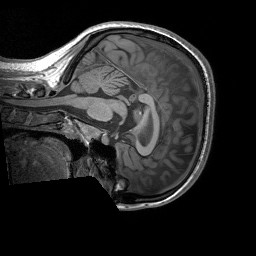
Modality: T1w
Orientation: sagittal
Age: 19
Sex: female
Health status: healthy
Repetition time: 1.9 s
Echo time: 0.00252 s